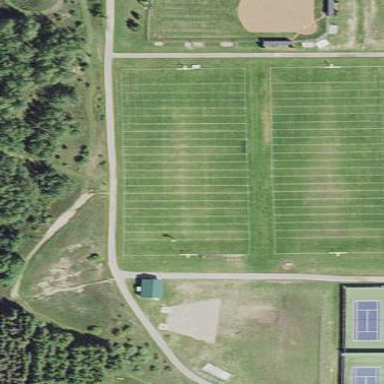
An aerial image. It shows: American football pitch.